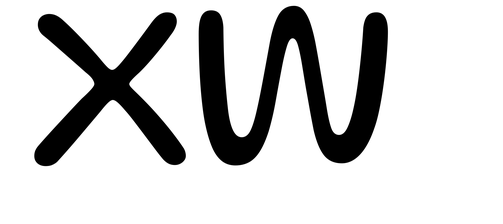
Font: Gluten_Light